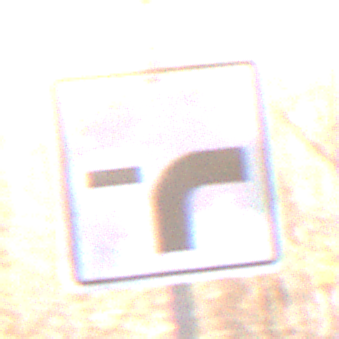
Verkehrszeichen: VerlaufVorfahrtsstrasse9
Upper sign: Vorfahrtsstrasse
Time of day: SunriseSunset
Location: Outdoor (Nature)
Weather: Clear
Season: Autumn
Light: Natural